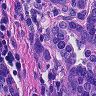
Metastatic tissue present: yes